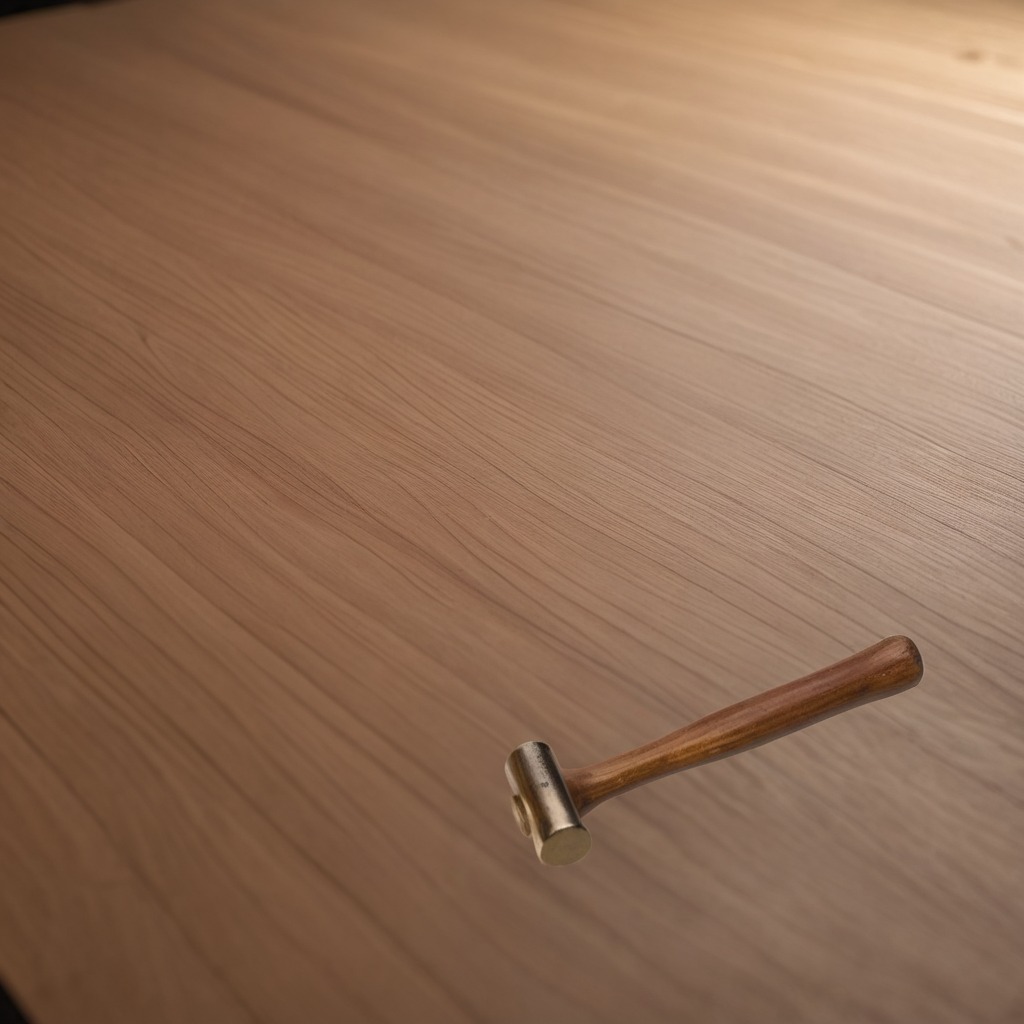
A hammer lies on the wooden table.